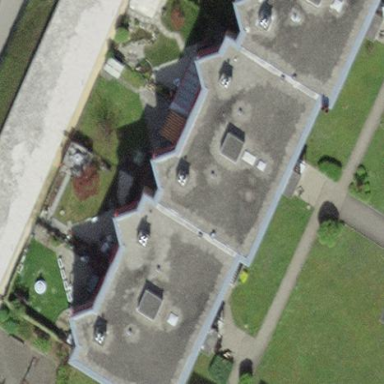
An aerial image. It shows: Apartment building with flat roof.